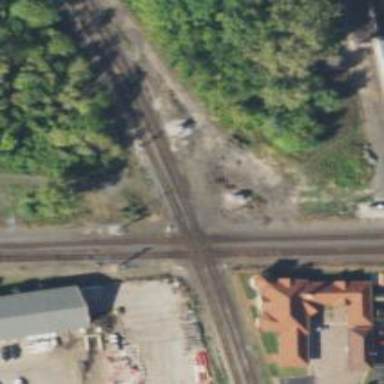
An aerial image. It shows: Junction on the railway.